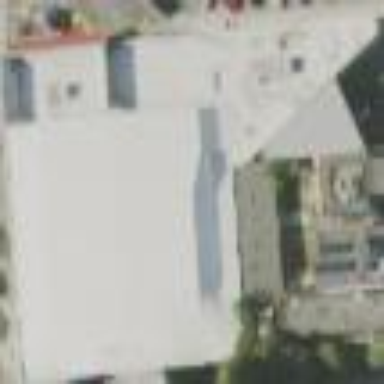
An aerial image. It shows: Supermarket building.